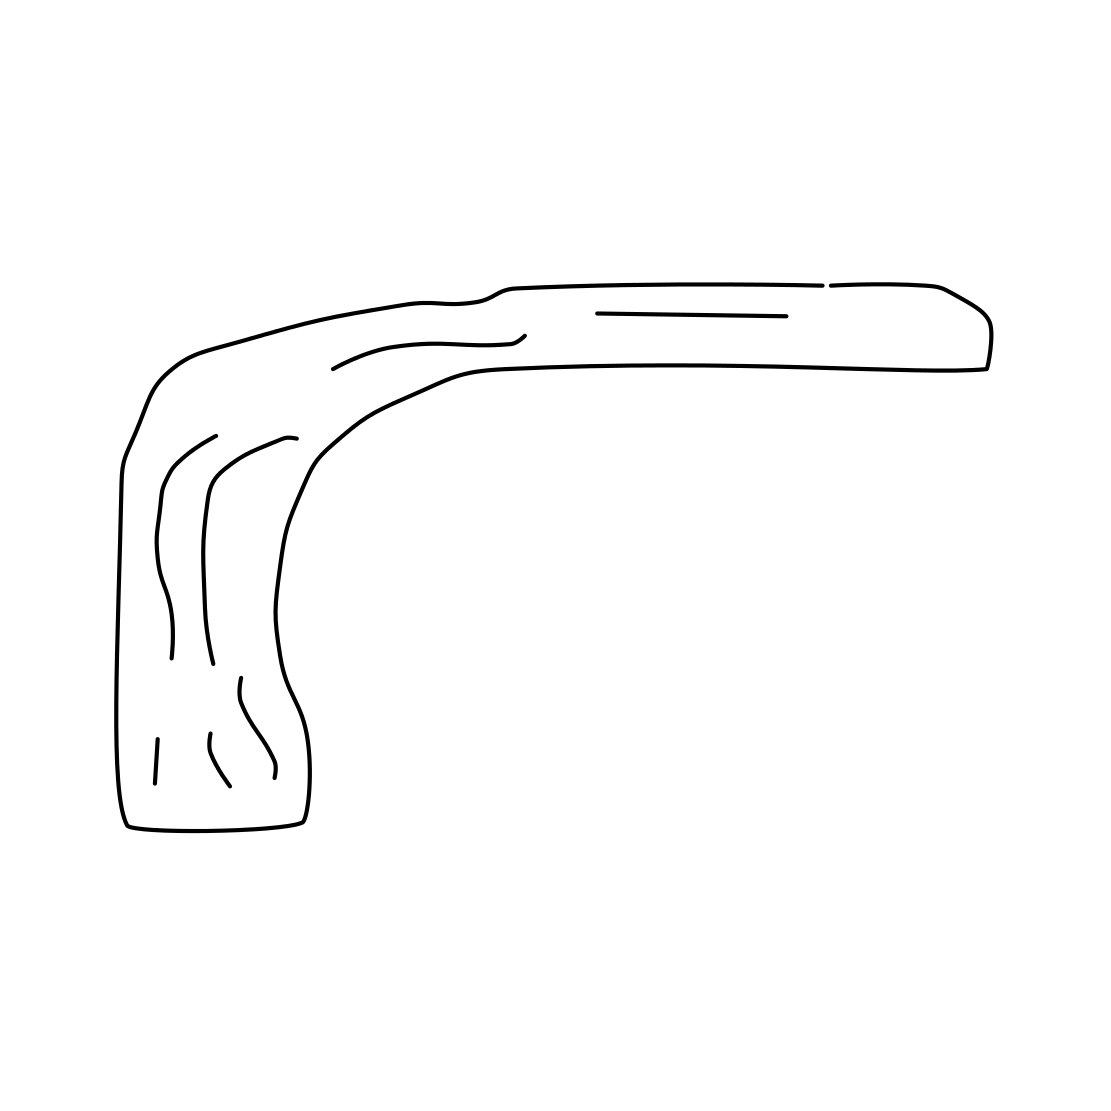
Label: boomerang